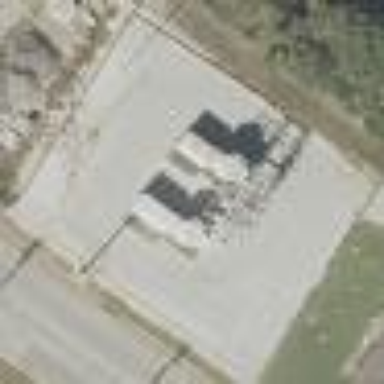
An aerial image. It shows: Distribution power substation secured by fence.